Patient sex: M
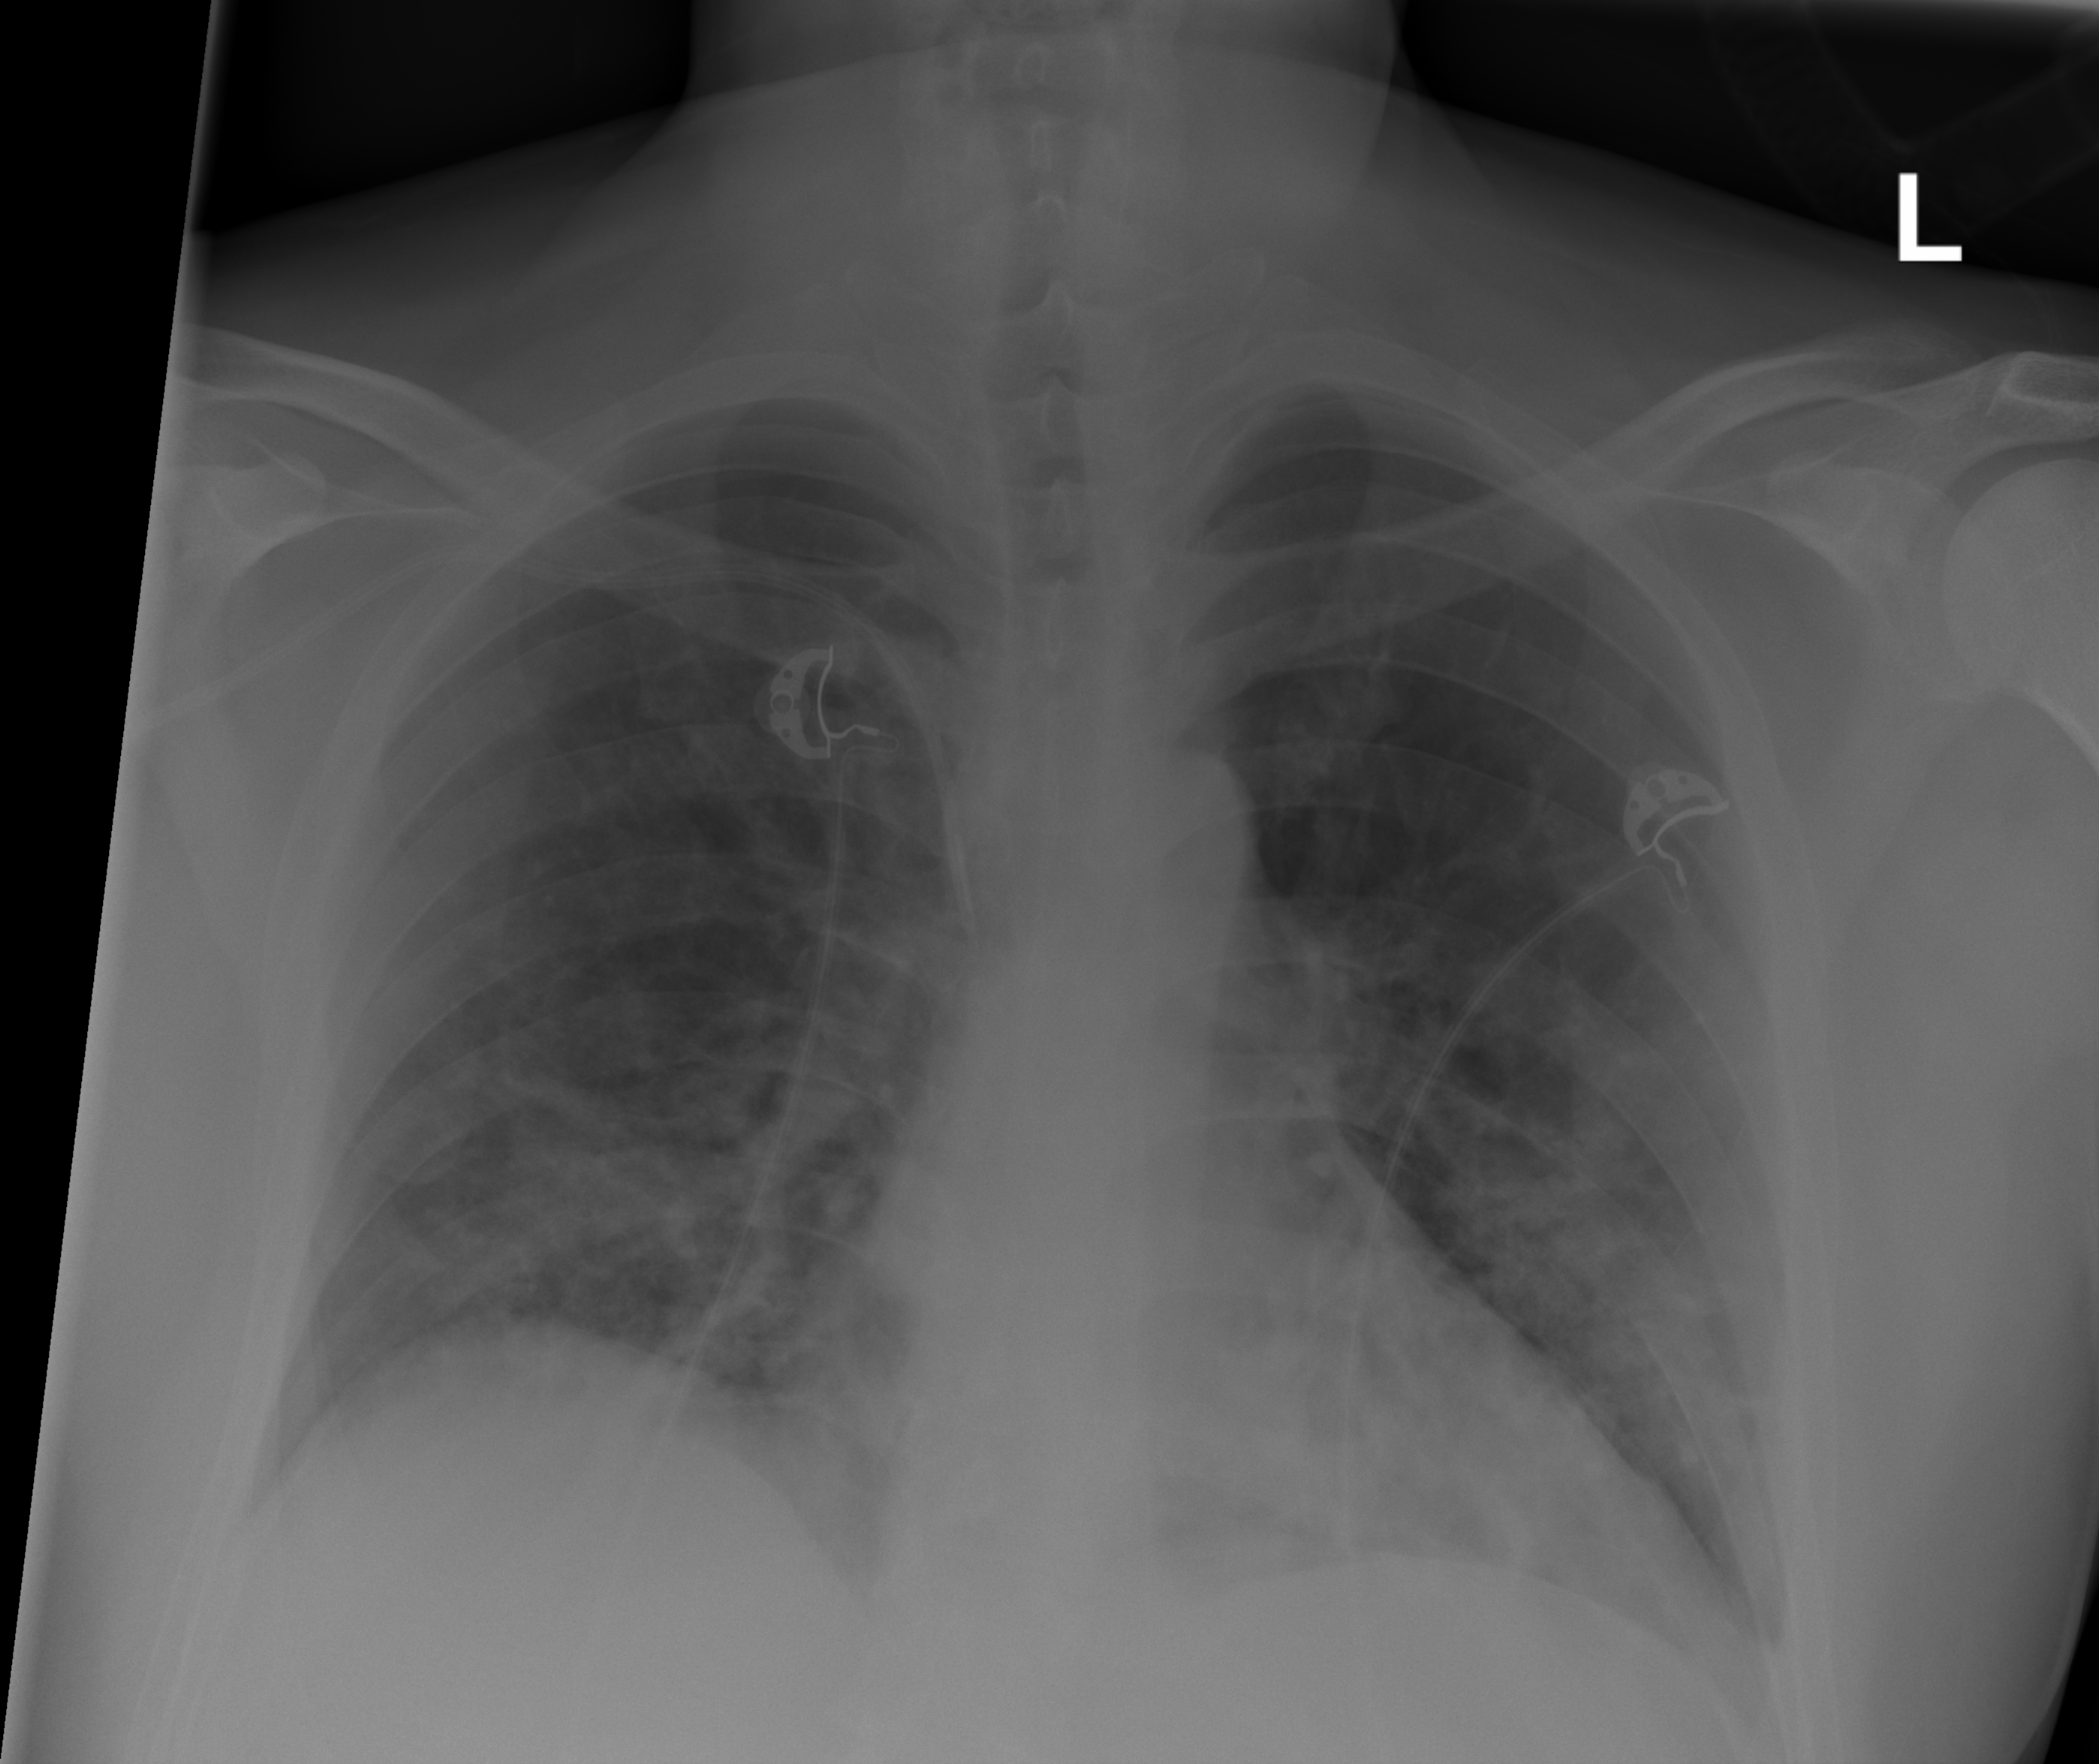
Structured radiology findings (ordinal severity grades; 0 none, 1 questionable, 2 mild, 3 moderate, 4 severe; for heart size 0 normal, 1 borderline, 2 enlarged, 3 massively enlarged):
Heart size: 1
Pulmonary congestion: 0
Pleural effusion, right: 1
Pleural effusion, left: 1
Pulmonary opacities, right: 2
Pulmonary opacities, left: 2
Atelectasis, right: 2
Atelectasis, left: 2